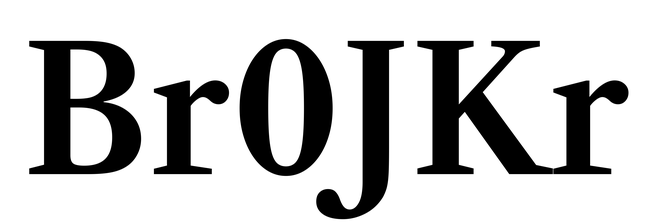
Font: LibreCaslonText_SemiBold